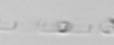
Label: Skeletonema